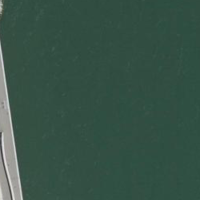
EUNIS habitat code: 15
Species observed at this site:
Achillea millefolium